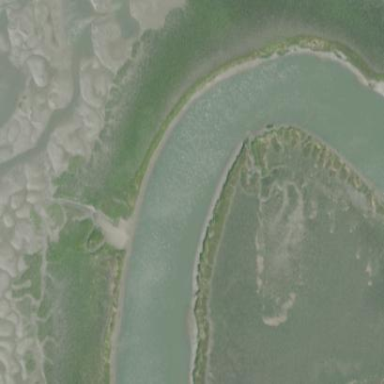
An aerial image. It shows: Tidal marsh wetland.